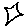
Label: star